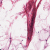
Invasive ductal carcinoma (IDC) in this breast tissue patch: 0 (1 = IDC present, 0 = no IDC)